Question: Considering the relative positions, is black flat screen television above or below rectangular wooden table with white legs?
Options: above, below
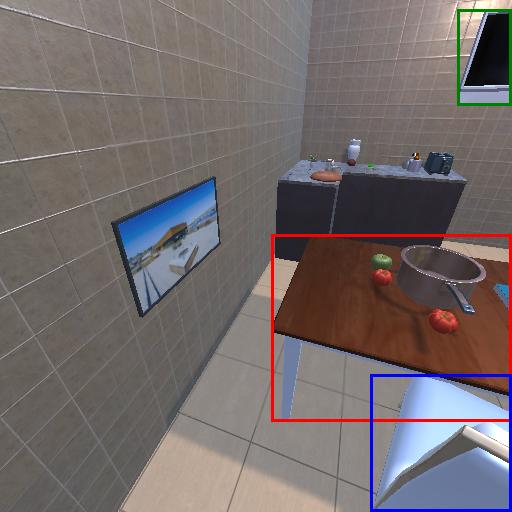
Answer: above